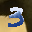
Label: 3